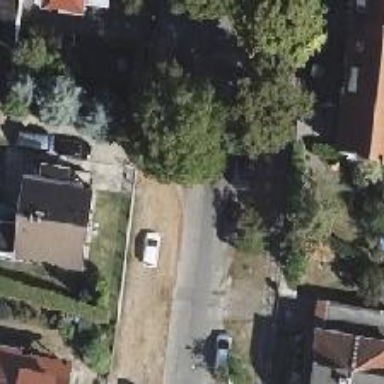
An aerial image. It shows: Residential road with sidewalks on both sides.